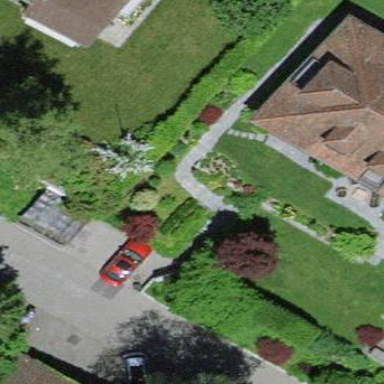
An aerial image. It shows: Garage.